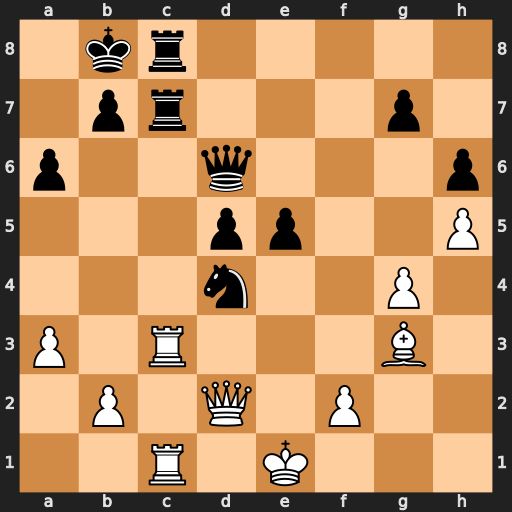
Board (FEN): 1kr5/1pr3p1/p2q3p/3pp2P/3n2P1/P1R3B1/1P1Q1P2/2R1K3
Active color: w
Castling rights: -
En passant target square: -
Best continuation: Qxd4 exd4 Bxd6